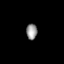
Tissue: prostate
Cell type: Fibroblasts
Senescence score: 0.8941
Nuclear area (px): 167
Mean DAPI intensity: 150.305